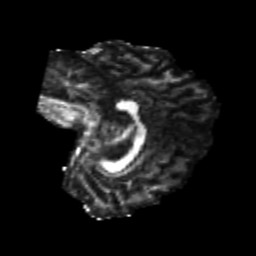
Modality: FA
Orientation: sagittal
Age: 25
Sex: female
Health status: healthy
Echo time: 0.074 s